Aerial crown-view tile of a tropical tree (Barro Colorado Island, Panama), acquired 20240813:
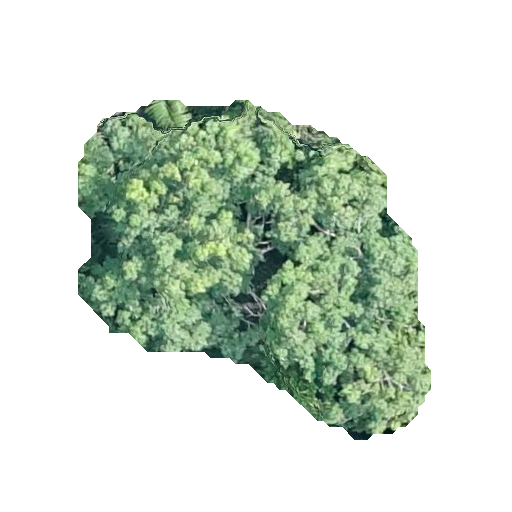
Species: Ceiba pentandra
GBIF accepted scientific name: Ceiba pentandra
Crown area: 125.486 m²